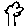
Label: tree